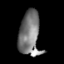
Tissue: skin
Cell type: Others
Senescence score: 0.7308
Nuclear area (px): 928
Mean DAPI intensity: 122.209